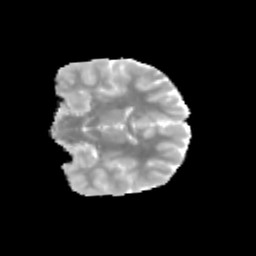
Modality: MD
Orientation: coronal
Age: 10
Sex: male
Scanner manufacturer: siemens
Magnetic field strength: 3 T
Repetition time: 3.8 s
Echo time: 0.07 s